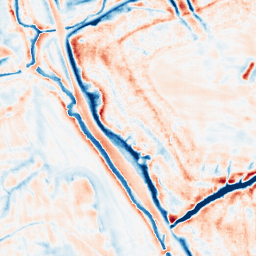
Category: edge_preserving
Decomposition family: bilateral
Decomposition parameters: d: 21
sigma_color: 100
sigma_space: 25
Upsampling method: sinc_blackman
Upsampling parameters: scale: 8
kernel_size: 16
Upsampling scale: 8